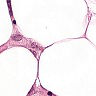
Metastatic tissue present: no